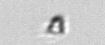
Label: Pyramimonas